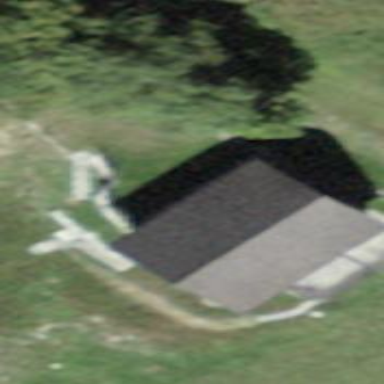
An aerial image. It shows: Detached building.